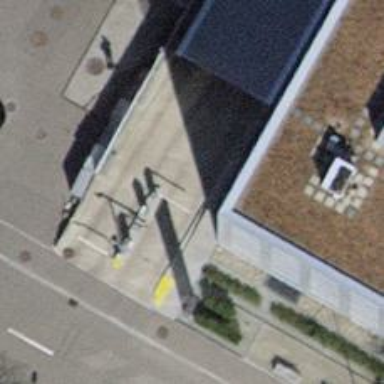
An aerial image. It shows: Parking area.